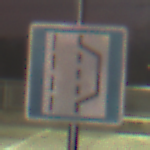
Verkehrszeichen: NothalteUndPannenbucht
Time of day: SunriseSunset
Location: Outdoor (Urban)
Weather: PartlyCloudy
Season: NotSpecified
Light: Artificial